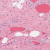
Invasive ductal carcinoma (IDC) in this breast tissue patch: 0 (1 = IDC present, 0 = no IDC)